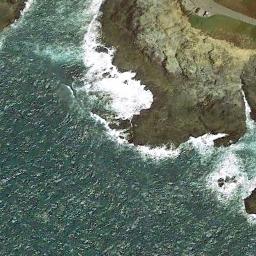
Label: beach